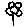
Label: flower